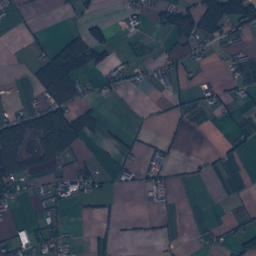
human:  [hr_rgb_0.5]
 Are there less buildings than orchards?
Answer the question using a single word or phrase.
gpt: no

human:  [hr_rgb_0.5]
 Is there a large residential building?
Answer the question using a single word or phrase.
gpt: yes

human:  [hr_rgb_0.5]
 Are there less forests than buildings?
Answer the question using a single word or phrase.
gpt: yes

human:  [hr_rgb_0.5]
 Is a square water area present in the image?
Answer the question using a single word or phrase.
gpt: no

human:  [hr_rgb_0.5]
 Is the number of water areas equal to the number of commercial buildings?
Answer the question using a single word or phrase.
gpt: no

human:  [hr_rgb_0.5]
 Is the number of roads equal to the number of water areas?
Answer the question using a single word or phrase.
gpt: no

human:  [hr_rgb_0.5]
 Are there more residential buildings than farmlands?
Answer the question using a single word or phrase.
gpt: yes

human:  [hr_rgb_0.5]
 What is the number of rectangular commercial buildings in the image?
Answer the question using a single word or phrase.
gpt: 12

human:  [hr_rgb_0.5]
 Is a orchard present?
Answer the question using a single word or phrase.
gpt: yes

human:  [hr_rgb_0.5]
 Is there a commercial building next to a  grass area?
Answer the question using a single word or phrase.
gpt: yes

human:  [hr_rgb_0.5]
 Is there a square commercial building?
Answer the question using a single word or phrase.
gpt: no

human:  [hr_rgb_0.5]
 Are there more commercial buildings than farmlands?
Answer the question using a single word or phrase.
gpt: no

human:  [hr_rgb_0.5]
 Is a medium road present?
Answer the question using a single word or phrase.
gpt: no

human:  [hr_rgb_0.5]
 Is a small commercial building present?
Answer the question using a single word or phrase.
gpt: yes

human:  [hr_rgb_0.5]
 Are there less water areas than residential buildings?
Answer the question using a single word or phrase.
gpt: yes

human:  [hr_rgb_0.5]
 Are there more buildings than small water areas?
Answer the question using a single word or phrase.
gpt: yes

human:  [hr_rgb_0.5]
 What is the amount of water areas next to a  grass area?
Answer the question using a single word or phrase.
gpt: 30

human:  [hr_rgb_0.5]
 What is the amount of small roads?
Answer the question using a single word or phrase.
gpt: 146

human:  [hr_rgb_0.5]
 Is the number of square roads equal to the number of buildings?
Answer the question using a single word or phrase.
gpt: no

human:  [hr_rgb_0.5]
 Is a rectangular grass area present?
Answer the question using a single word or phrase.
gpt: yes

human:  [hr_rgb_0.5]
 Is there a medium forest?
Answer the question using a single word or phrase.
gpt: yes

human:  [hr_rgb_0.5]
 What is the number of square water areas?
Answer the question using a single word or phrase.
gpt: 0

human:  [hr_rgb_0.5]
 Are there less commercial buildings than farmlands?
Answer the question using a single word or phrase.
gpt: yes

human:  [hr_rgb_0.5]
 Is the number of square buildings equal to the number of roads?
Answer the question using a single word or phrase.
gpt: no

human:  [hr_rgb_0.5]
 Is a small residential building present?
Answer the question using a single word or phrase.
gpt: yes

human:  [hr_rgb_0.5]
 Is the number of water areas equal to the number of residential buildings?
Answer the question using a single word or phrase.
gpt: no

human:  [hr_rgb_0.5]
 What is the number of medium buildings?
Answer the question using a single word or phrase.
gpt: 37

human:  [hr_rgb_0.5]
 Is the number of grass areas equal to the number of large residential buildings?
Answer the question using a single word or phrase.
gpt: no

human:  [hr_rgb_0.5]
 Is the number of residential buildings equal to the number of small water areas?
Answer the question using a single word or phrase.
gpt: no

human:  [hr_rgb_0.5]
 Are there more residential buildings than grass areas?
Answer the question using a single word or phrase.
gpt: no

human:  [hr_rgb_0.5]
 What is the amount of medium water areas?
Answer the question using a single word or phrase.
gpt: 6

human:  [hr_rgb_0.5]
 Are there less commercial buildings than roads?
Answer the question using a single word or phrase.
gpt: yes

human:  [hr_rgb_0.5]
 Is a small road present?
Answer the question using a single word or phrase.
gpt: yes

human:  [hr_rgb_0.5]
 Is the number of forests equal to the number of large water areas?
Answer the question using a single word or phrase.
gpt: no

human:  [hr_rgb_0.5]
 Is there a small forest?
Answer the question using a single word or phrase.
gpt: yes

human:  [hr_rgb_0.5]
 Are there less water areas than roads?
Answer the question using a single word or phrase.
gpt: yes